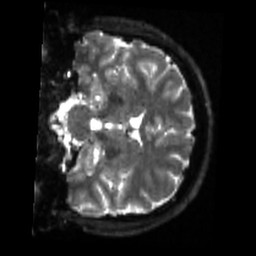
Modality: sbref
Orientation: coronal
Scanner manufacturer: siemens
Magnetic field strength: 3 T
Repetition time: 4 s
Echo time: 0.0594 s